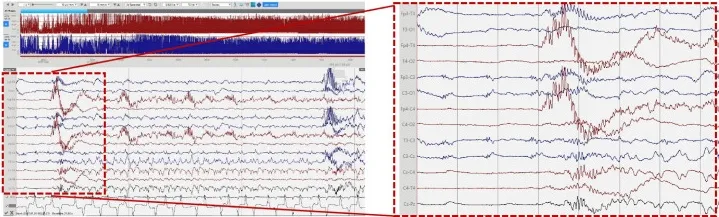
Delta-beta complexes. . High voltage delta activity with overlying rhythmic fast activity at 10-25Hz, separated by periods of suppression of 10-30 seconds.
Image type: electrography (eeg)